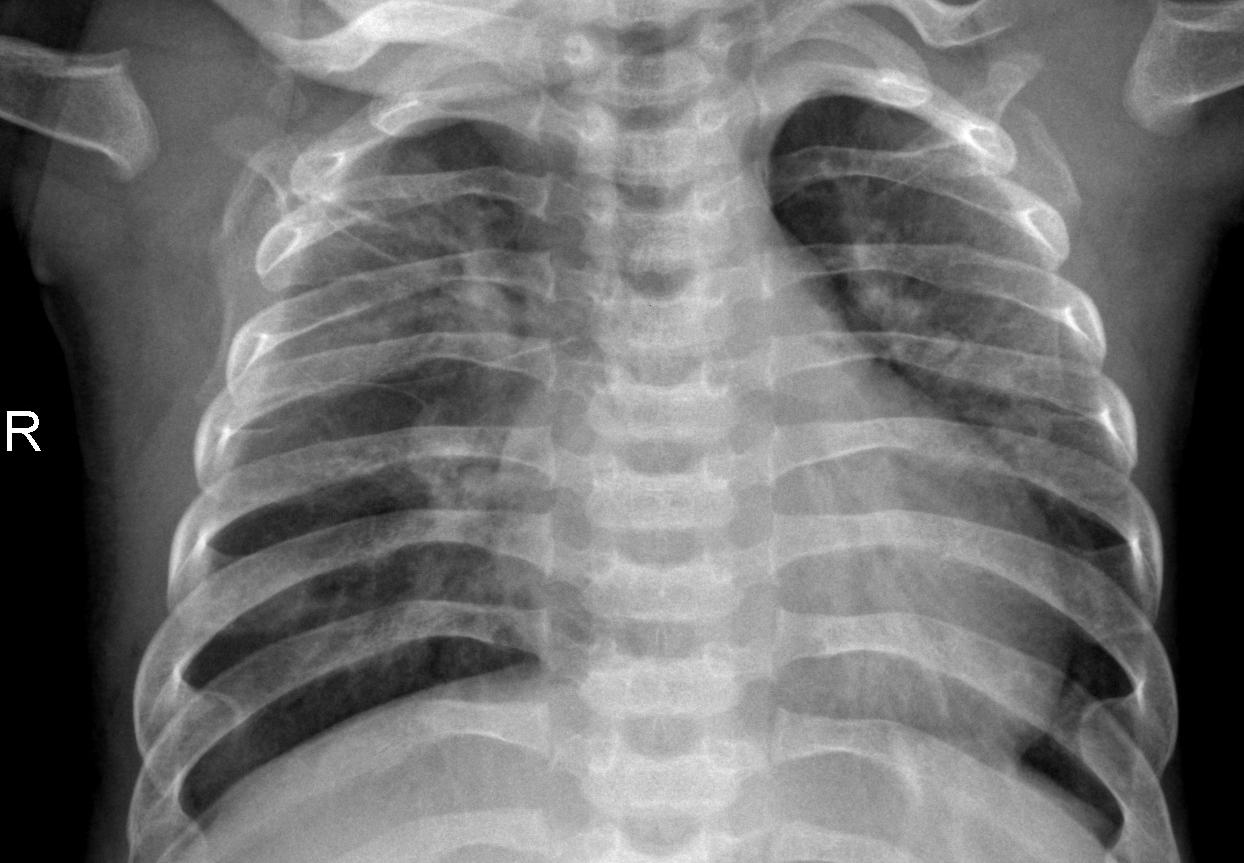
Diagnosis: PNEUMONIA